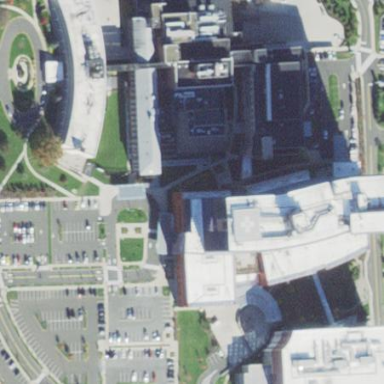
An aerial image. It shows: Hospital providing healthcare services.